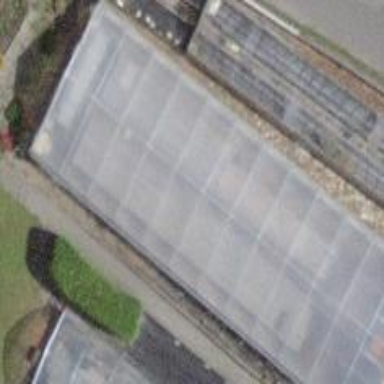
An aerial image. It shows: Greenhouse.